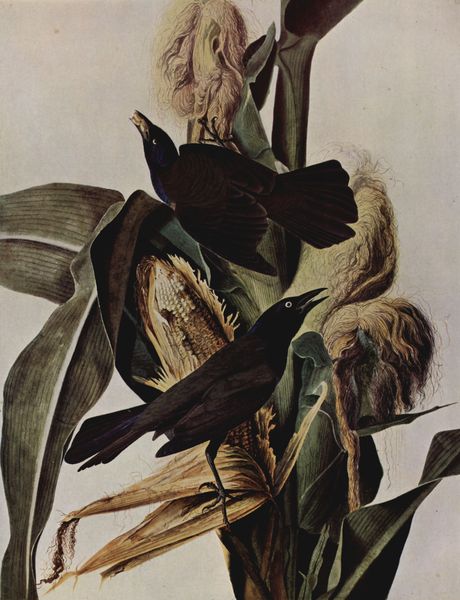
Titel: Purpurbootschwanz
Künstler: John James Audubon
Standort: New York (New York)
Institution: New York Historical Society
Schlagwörter: blau, blätter, feder, flügel, fuß, gemälde, himmel, laub, vogel, weiß, gelb, grün, ocker, braun, grau, hintergrund, schwarz, star, zeichnung, tier, tiere, beige, blass, federn, gefieder, bild, feld, natur, strauch, vögel, busch, auge, futter, haare, realismus, blatt, pflanze, pflanzen, blas, fliegen, frucht, gemüse, mais, maiskolben, schalen, stilleben, stillleben, beine, füße, ruhe, schnabel, naturalismus, zwei, studie, ernte, getreide, korn, trocken, ähre, grafik, graphik, herbst, unglück, essen, wolle, detail, jaune, stil, memento mori, nahrung, geld, rippen, stengel, lithographie, gewunden, stich, illustration, durcheinander, krallen, schnäbel, stängel, welk, blat, amsel, singen, fressen, hunger, kolben, maispflanze, reif, kralle, naturalistisch, ähren, geöffnet, rabe, schoten, kupferstich, krähen, raben, windung, botanik, schädling, klauen, klaue, stehlen, grüm, naturstudie, körner, zoologie, krähe, picken, tableau, unheil, fasern, plante, schnalbel, detailansicht, faser, zerfranst, amseln, saatkrähen, erne, botaynik, bunter mais, getraide, nutzpflanze, saatkrähe, setngel, sgrün, transgenique, s, geblb, masi, mausern, amstel, krähenfuß, dohle, maiskörner, raben#krähen, voel, rabbe, zerfrans, dohlen, feldfrucht, stare, verd, oiaseaux